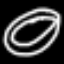
Label: donut